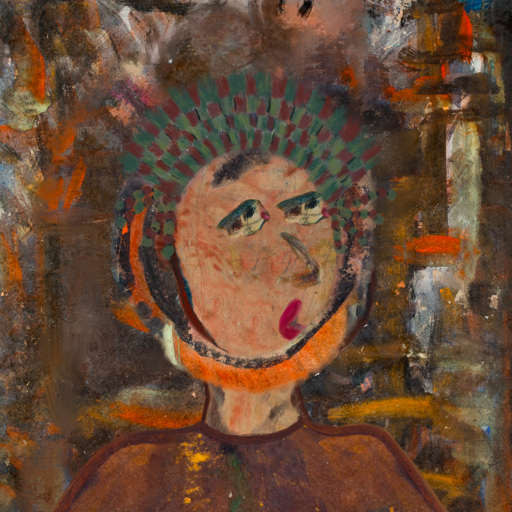
Background: GypsyQueen, Head And Neck Side: Orphan, Face Side: Pipe, Bust: Comrade, Hair Side: Childish, Head Accessory: After_Raid_Crown, Second Necklace: Blank, Necklace: Blank, Baby: Blank